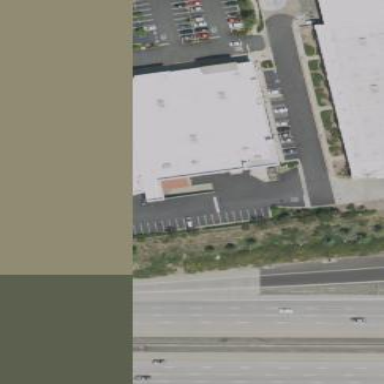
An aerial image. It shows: Retail building.